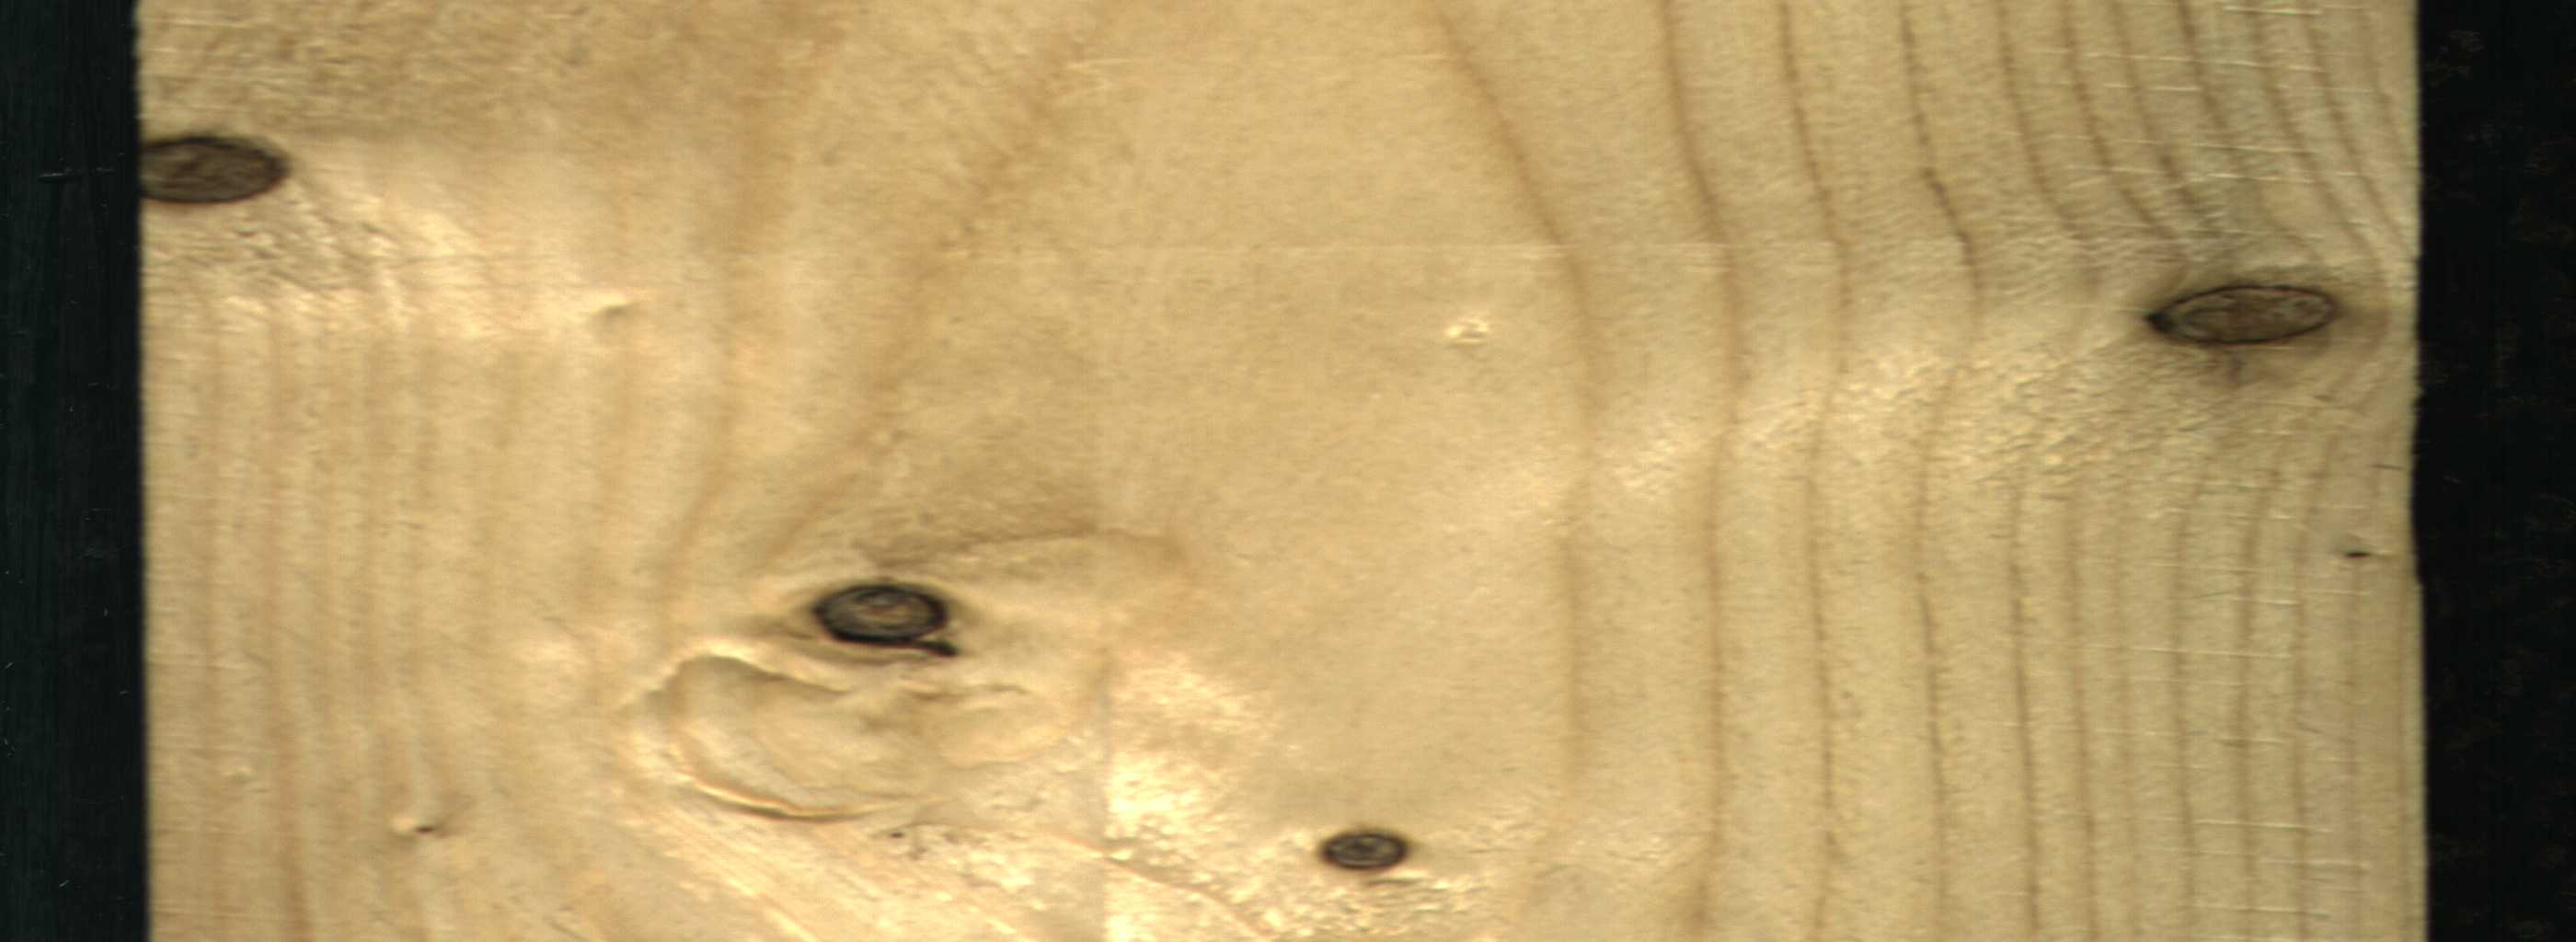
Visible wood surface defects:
Dead_Knot
Dead_Knot
Dead_Knot
Dead_Knot